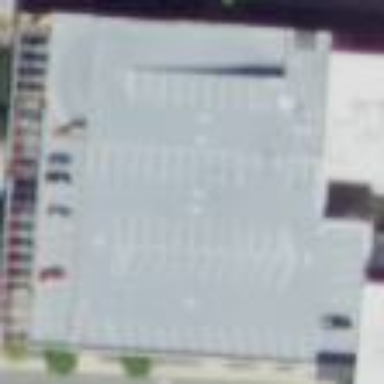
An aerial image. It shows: Multi-storey parking building.